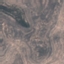
Label: HerbaceousVegetation